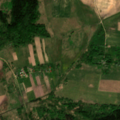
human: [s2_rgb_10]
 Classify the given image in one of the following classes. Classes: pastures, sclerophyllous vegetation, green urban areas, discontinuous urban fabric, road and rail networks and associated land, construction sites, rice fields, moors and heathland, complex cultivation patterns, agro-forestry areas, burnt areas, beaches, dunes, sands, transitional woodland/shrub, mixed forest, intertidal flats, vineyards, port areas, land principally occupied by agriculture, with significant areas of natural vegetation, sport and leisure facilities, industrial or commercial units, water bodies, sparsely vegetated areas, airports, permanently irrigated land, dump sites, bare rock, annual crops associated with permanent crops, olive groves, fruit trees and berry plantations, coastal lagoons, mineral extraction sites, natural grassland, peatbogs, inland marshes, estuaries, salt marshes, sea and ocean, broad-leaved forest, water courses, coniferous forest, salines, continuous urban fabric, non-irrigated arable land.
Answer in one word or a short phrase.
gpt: non-irrigated arable land, pastures, complex cultivation patterns, mixed forest, transitional woodland/shrub